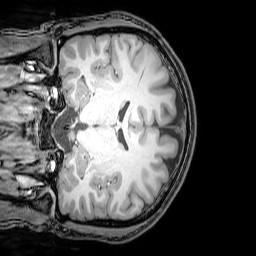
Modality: T1w
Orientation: coronal
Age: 22
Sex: male
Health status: healthy
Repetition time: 0.081 s
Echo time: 0.037 s